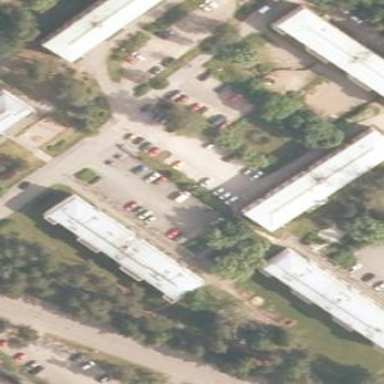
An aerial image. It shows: Terrace building.